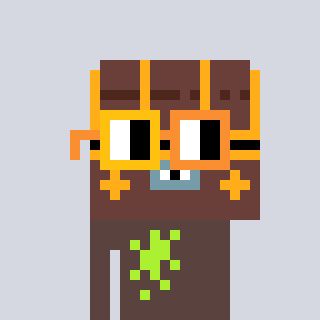
a pixel art character with square yellow and orange glasses, a treasure chest-shaped head and a darkbrown-colored body on a cool background